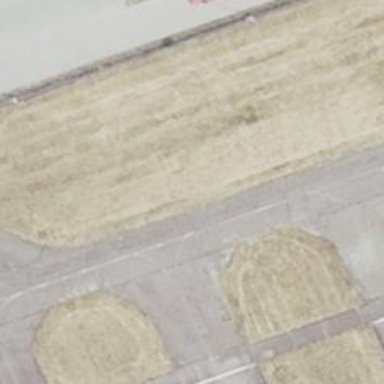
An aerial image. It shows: Image of taxiway at airport.